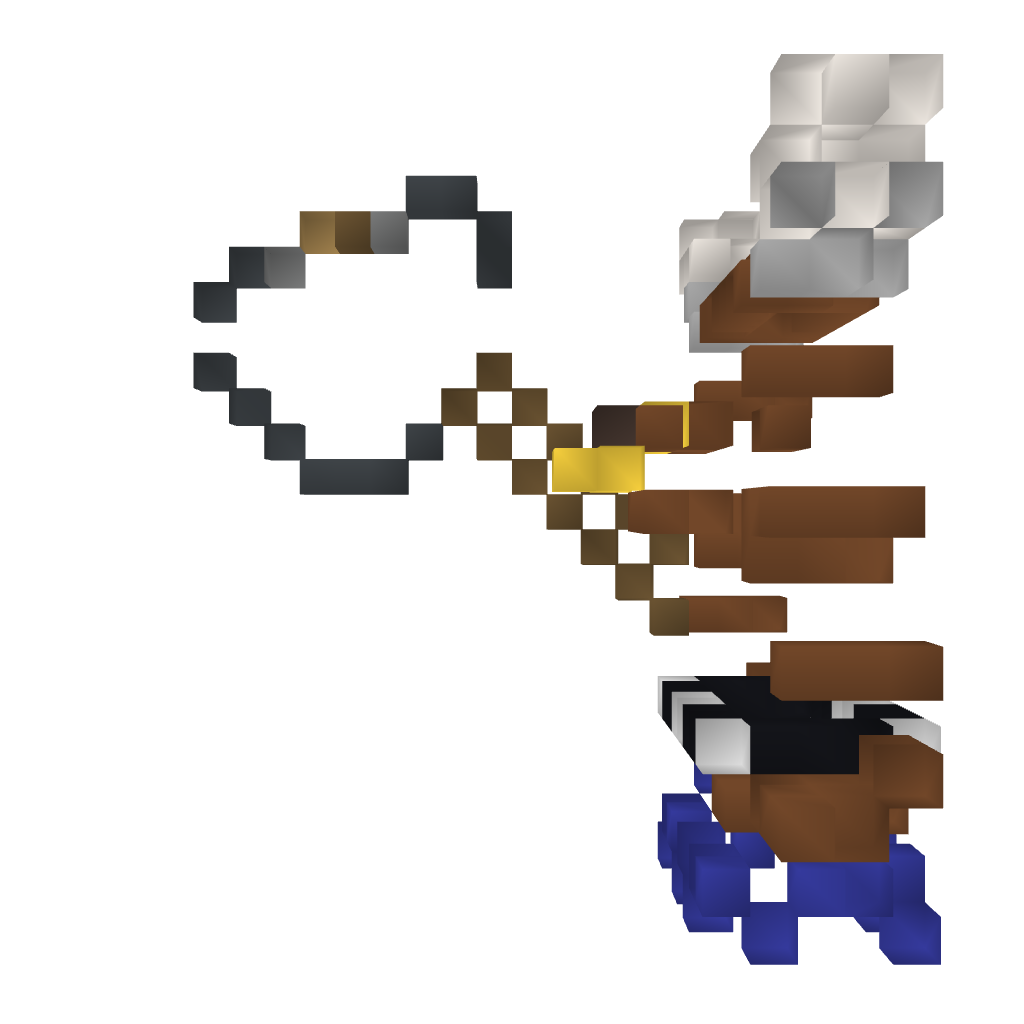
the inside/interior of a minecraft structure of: Minotaurus